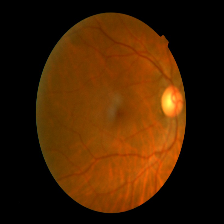
Diabetic retinopathy grade: Mild